Question: I am building an ASP.NET MVC 4 website with Visual Studio 2013 on Windows 8.1. The site works well on my Windows machine, but the real problem occurs whenever I upload my application to a RedHat Linux server. The server kernel version is '2.6.32-431.23.3.el6.x86_64' and it runs Mono 3.0.7. Hosting is provided by <URL> cartridge.
It used to run my application just fine on Linux (a few weeks ago), but since then I have made many changes to the application (not the server). I did not change the required .NET runtime. It displays this error when I load the home page:

It says that it cannot locate the core business-logic class that I created to construct my home page, 'OpenShift.Business.Home.Introduction'. The namespace and class name is correct, as it worked on Windows. The Openshift assembly that it uses is present, I checked the Linux file system. The error logs from Mono are not helpful for this issue.
Does anyone know how to begin resolving this issue?
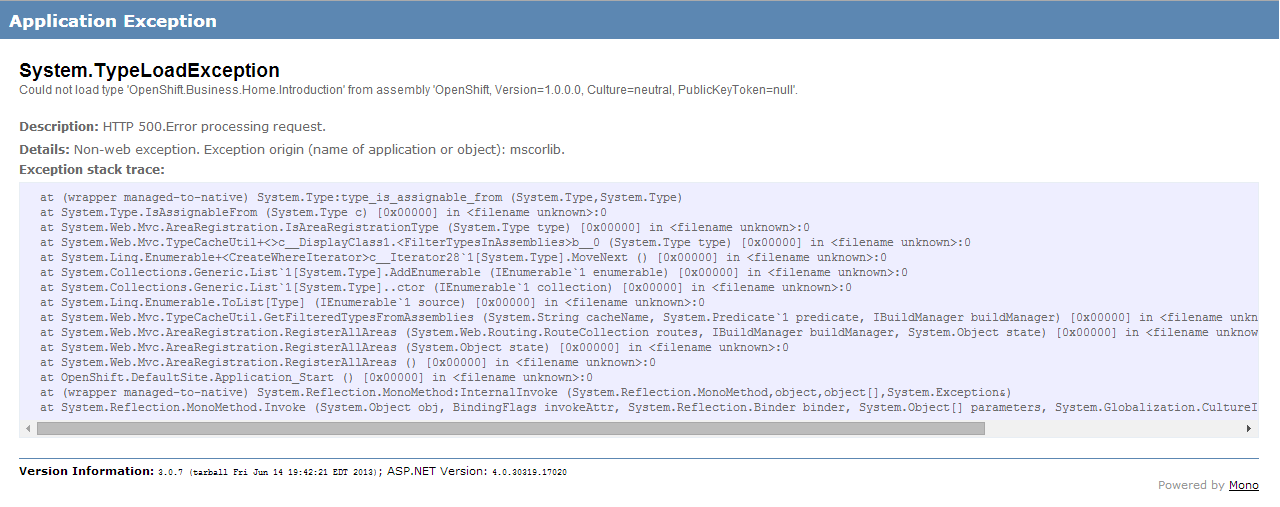
Answer: It turns out that the '.gitignore' file was not pushing up any of the DLLs in my 'bin' folder. So they existed, on my local Windows machine, but were never pushed to the Linux server. I removed that folder from '.gitignore', committed and pushed again, and everything works just like it did on Windows.